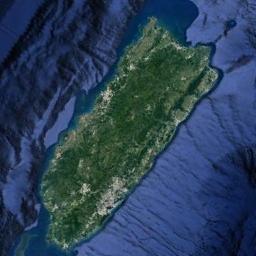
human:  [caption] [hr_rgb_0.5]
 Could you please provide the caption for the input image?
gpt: There are many trees on the island .

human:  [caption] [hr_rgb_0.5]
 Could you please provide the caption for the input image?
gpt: The island with dense vegetation and some ups and downs are on the ocean floor .

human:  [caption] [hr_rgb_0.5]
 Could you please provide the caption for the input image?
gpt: The size of the island is not large .

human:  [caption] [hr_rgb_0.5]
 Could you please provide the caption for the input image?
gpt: The almost rectangular island is surrounded by blue water, And the island’s green vegetation flourishes .

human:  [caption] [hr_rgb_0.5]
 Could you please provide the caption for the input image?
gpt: The green island is on a blue sea .